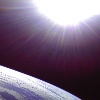
Label: sunburn